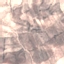
Label: PermanentCrop